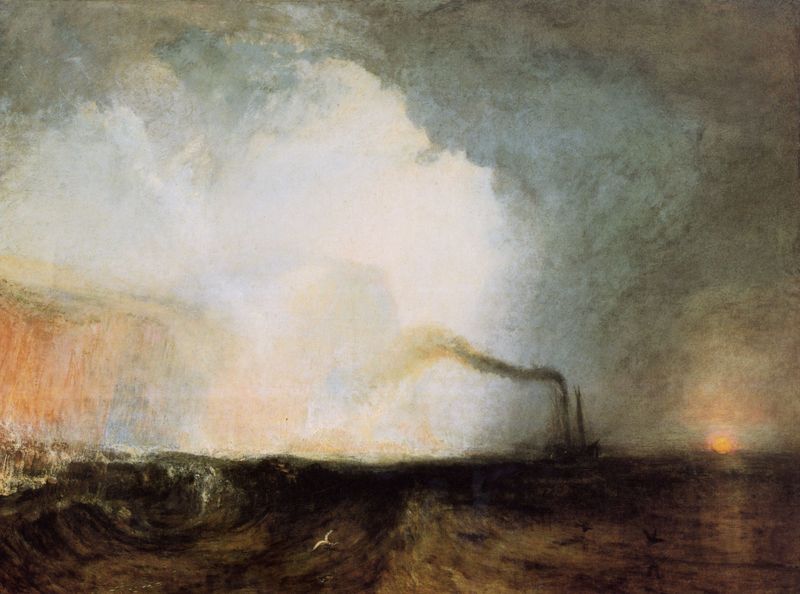
Titel: Staffa, Fingals Höhle
Künstler: William Turner
Standort: Yale
Institution: Yale Center for British Art, Paul Mellon Collection
Schlagwörter: blau, dunkel, felsen, feuer, gemälde, gewitter, himmel, meer, vogel, wasser, weiß, wolken, gelb, grün, impressionismus, landschaft, ocker, see, ufer, abend, bewegung, braun, bunt, grau, hell, licht, orange, raum, schwarz, rot, schloss, wolke, beige, horizont, natur, sonnenaufgang, spiegelung, vögel, wind, qualm, rauch, sonne, gold, england, rosa, boot, kamin, schornstein, hellblau, gischt, küste, schiff, segel, welle, wellen, düster, mast, farben, dunst, nebel, sonnenuntergang, fabrik, schlot, industrie, rad, dampf, dampfer, dampfschiff, flut, möwe, raddampfer, seestück, sturm, turner, unruhe, untergang, unwetter, woge, wogen, stimmung, regen, strahlen, schwalben, regenwolken, romantisch, schwaru, rauchwolke, soleil, ciel, nature, paysage, eau, sone, gleißend, dampfboot, nuage, william, snne, oiseau, vague, vagues, mer, william turner, russ, regenwolke, navire, wassr, fumee, bateau, fezer, ocean, turner#, fabrik#, mouette, pollution